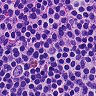
Metastatic tissue present: no